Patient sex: F
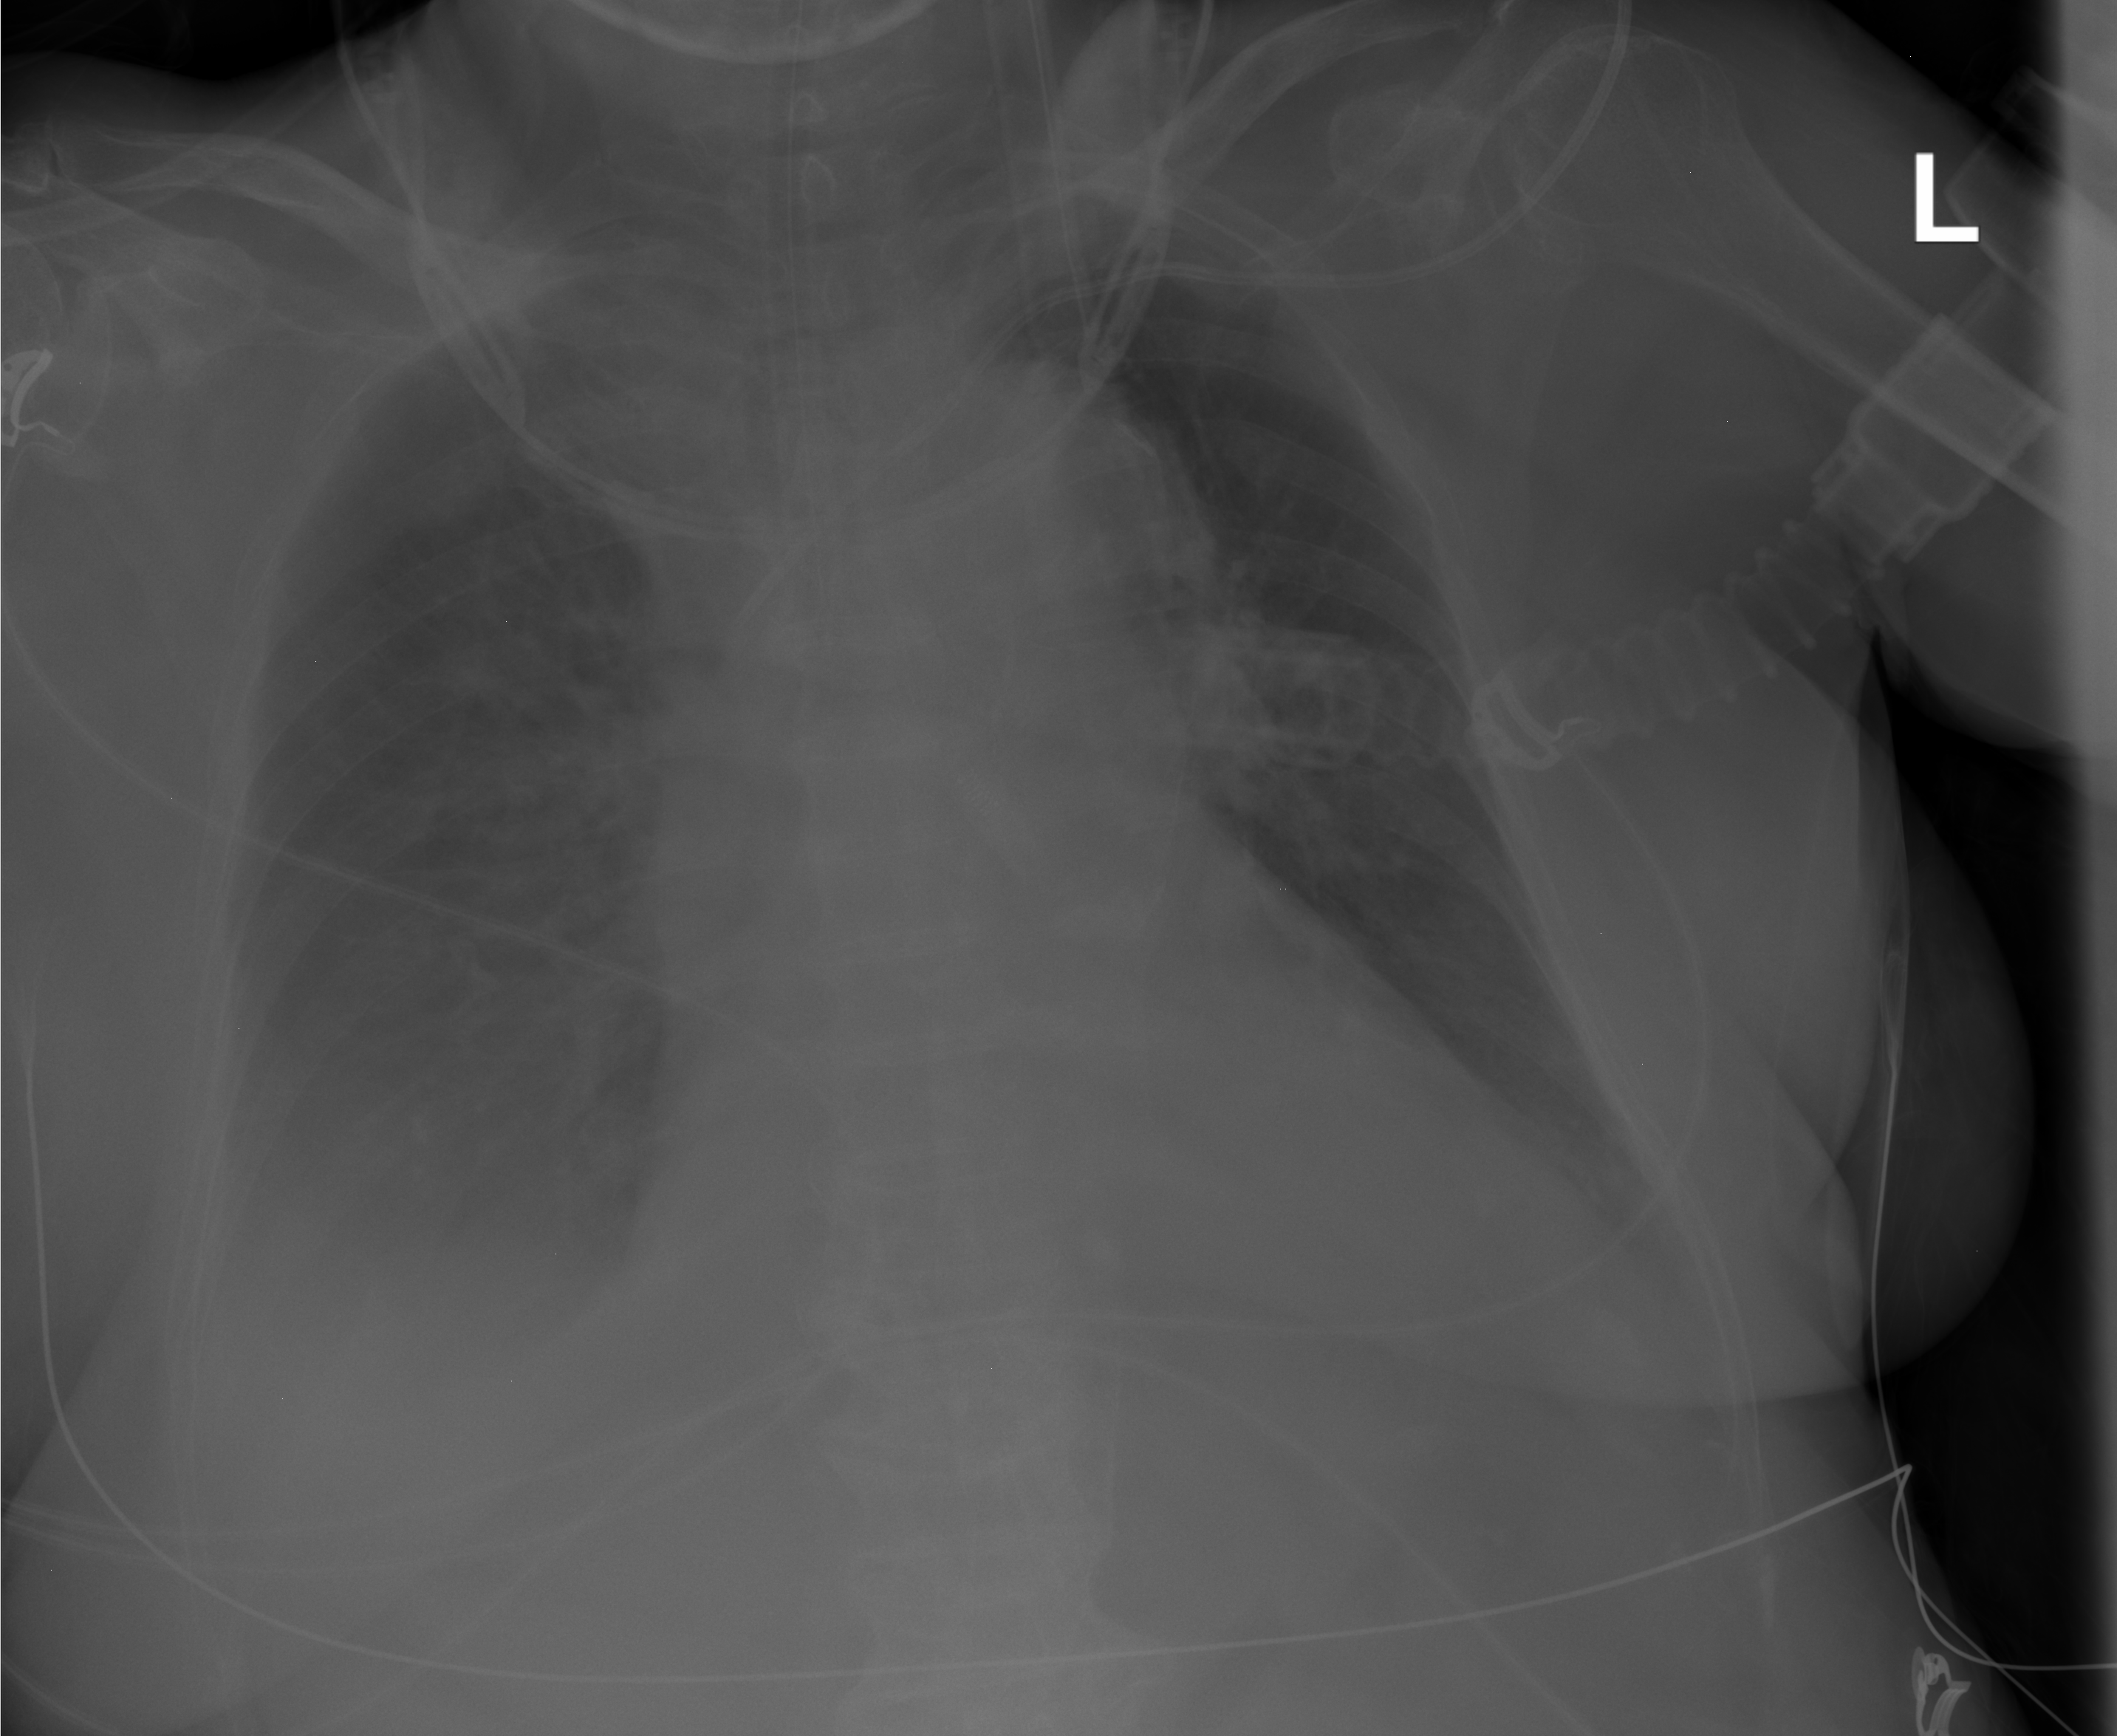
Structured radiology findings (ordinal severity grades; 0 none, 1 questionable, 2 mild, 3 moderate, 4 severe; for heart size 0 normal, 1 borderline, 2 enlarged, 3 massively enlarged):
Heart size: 0
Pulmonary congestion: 0
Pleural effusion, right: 2
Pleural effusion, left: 0
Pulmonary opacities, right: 0
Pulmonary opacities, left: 0
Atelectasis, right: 2
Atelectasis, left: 0